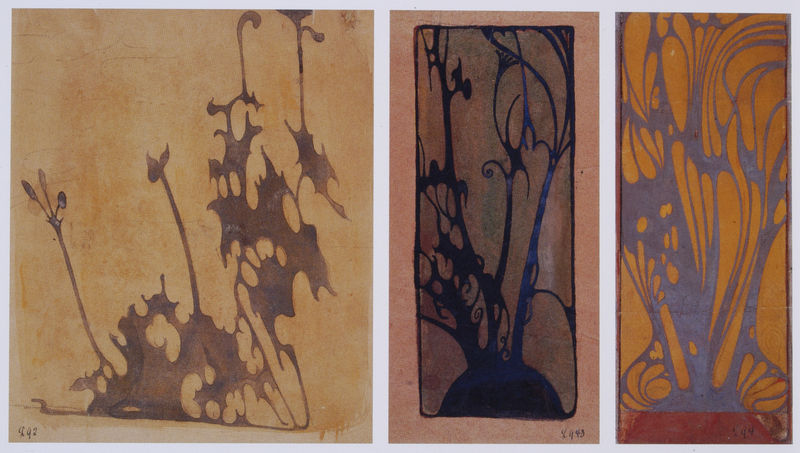
Titel: Tapetenentwürfe mit amorphen Formen
Künstler: Ignatius Taschner
Standort: Eichenau
Institution: Privatbesitz
Schlagwörter: blau, blätter, dunkel, gemälde, schatten, gelb, ocker, blume, blumen, braun, bunt, glas, grau, hell, hintergrund, orange, schwarz, blüten, rot, beige, muster, ornament, rahmen, sockel, signatur, zweige, gold, drei, pflanze, pflanzen, ranken, wellen, bilder, umrisse, abstrakt, farben, farbe, formen, violett, linien, matt, jugendstil, datum, dekor, floral, ornamente, verzierung, wandmalerei, umriss, stiele, motiv, linie, form, druck, gebilde, jugenstil, schawrz, stilisiert, flora, schattenriss, girlanden, ornamental, flecken, serie, blaugrau, knospe, durchsichtig, fäden, psyche, rundung, abdruck, abklatsch, entwicklung, jugenstilistisch, rangen, ziseliert, kleckse, flüssig, dekorativ, dreiteilig, tryptichon, triptychon, pfanze, triptichon, dreigeteilt, 92, trlogie, trilogie, cshatten